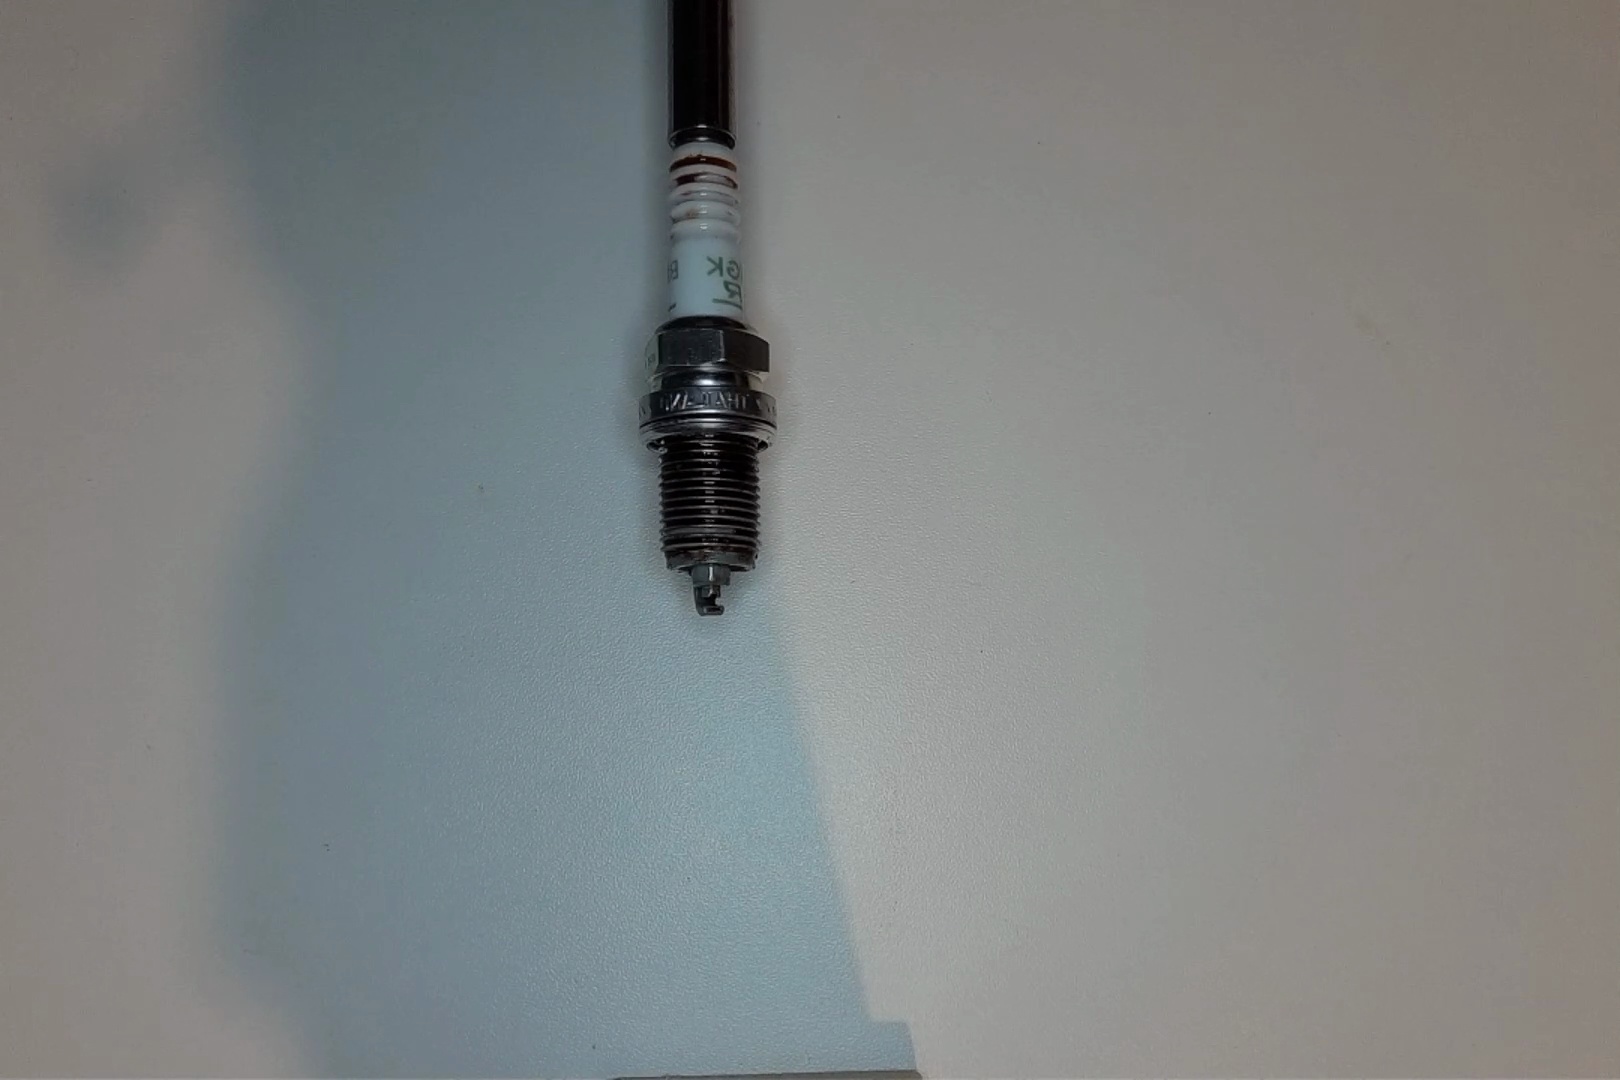
Label: anomaly